Question: When I run the code below I notice that the heatmap does not have a square shape knowing that I have used 'square=True' but it did not work! Any idea how can I print the heatmap in a square format? Thank you!
The code:
'''
from datetime import datetime
import numpy as np
import pandas as pd
import matplotlib as plt
import os
import seaborn as sns
temp_hourly_A5_A7_AX_ASHRAE=pd.read_csv('C:\Users\cvaa4\Desktop\projects\s\temp_hourly_A5_A7_AX_ASHRAE.csv',index_col=0, parse_dates=True, dayfirst=True, skiprows=2)
sns.heatmap(temp_hourly_A5_A7_AX_ASHRAE,cmap="YlGnBu", vmin=18, vmax=27, square=True, cbar=False, linewidth=0.0001);
'''
The result:

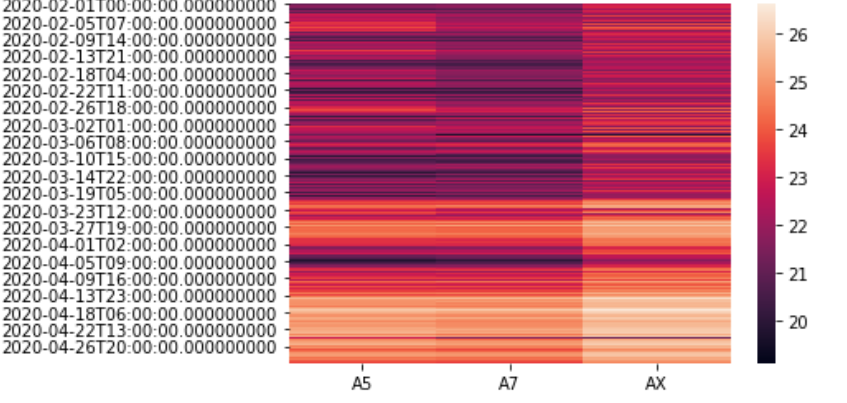
Answer: You can use matplotlib and set a figsize before plotting heatmap.
'''
import numpy as np
import seaborn as sns
import matplotlib.pyplot as plt
rnd = np.random.default_rng(12345)
data = rnd.uniform(-100, 100, [100, 50])
plt.figure(figsize=(6, 5))
sns.heatmap(data, cmap='viridis');
'''
<URL>
Note that I used 'figsize=(6, 5)' rather than a square 'figsize=(5, 5)'. This is because on a given figsize, seaborn also puts the colorbar, which might cause the heatmap to be squished a bit. You might want to change those figsizes too depending on what you need.